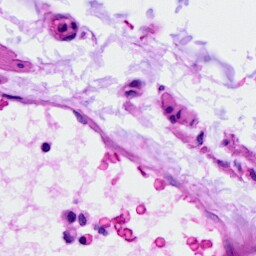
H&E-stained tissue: Ovarian